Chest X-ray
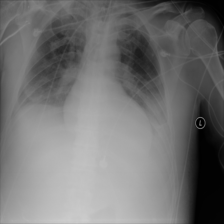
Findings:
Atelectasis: negative
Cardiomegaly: negative
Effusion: negative
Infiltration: negative
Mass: negative
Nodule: negative
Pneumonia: negative
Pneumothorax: negative
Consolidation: negative
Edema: negative
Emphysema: negative
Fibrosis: negative
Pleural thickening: negative
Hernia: negative